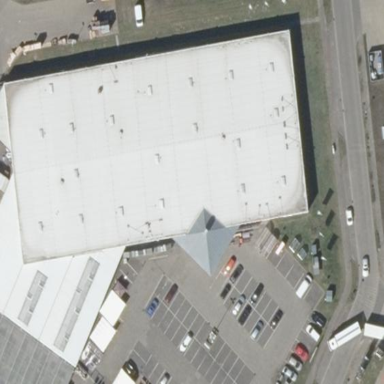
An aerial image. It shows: Commercial building.